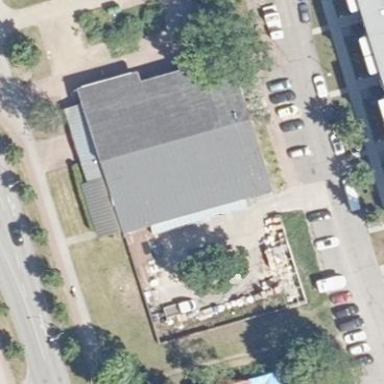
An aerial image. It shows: Gabled building housing supermarket. The roof is oriented along the building.